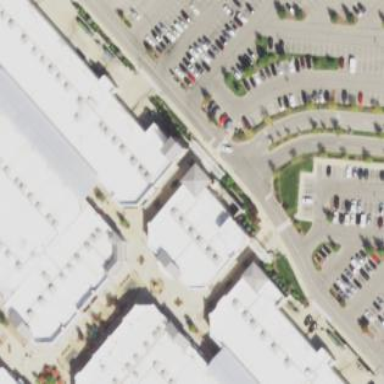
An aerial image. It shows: Mall building.